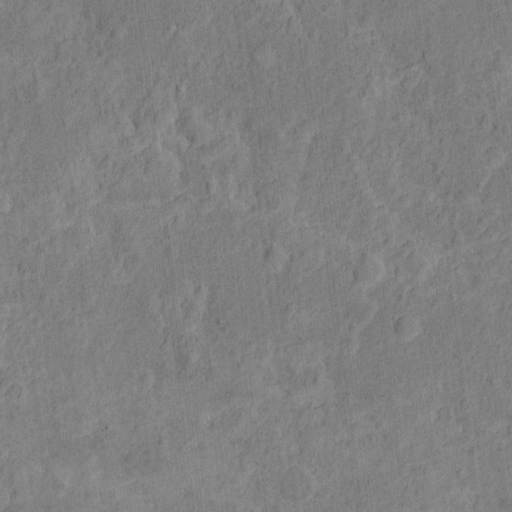
Classes present: Background